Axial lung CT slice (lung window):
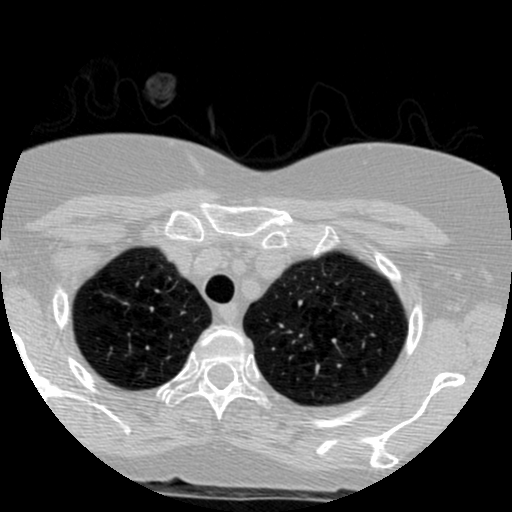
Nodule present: no